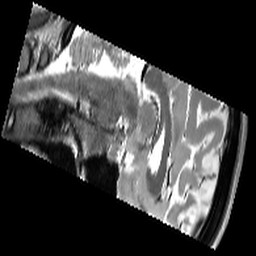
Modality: T2w
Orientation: sagittal
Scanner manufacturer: siemens
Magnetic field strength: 3 T
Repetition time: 9.86 s
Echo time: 0.05 s